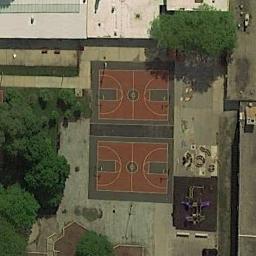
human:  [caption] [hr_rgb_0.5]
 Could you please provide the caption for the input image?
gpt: The basketball courts are surrounded by buildings and some trees on the lawn .

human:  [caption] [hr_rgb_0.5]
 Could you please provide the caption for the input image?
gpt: There are two identical basketball courts .

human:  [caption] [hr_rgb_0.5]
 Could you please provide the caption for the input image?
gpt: There are two basketball courts on the open place next to some trees .

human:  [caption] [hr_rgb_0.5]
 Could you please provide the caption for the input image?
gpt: Two basketball courts on the vacant lot while some trees and recreational facilities beside .

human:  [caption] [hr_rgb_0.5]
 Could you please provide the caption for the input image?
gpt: A vacant lot is beside  two basketball courts .